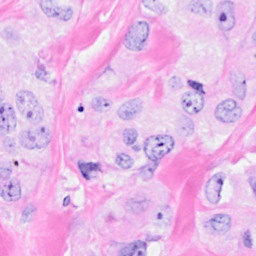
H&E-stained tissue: Breast